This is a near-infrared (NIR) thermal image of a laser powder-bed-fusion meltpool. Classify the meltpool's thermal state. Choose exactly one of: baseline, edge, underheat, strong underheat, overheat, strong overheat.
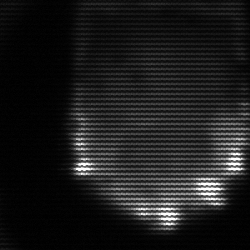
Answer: strong underheat